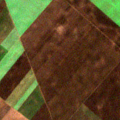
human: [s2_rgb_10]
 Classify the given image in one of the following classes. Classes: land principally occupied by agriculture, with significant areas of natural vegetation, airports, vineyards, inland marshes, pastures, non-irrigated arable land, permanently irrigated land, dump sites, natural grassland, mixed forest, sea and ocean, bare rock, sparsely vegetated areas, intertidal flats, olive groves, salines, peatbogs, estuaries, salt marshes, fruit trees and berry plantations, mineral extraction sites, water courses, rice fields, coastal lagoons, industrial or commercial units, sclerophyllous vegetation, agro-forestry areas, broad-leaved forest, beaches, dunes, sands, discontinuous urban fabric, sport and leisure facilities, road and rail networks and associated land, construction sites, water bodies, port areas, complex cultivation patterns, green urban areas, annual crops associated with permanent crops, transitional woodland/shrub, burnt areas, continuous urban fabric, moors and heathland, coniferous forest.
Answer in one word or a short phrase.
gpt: non-irrigated arable land